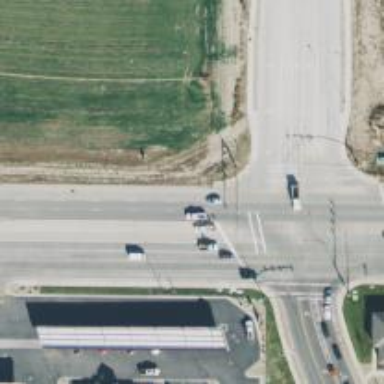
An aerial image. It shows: Crossing with line markings on the road.